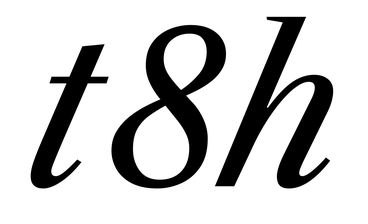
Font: LibreCaslonText-Italic_Italic